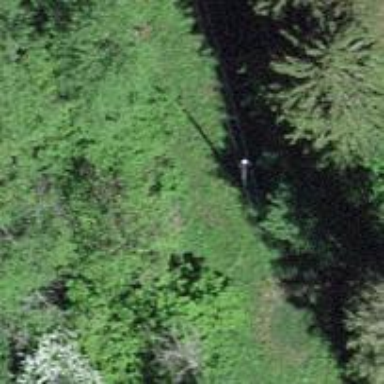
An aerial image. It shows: Power pole.